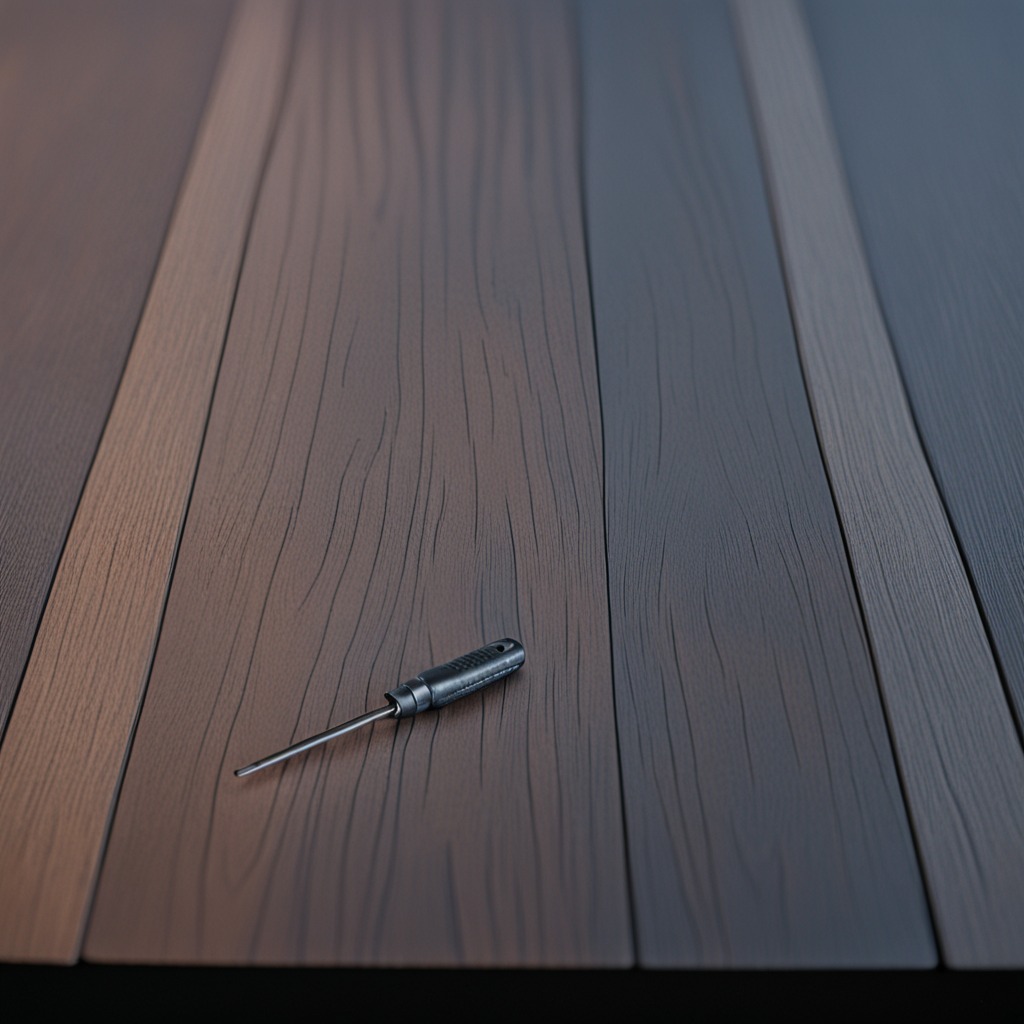
A screwdriver is lying on a table with faint burn marks in a small garage at twilight.